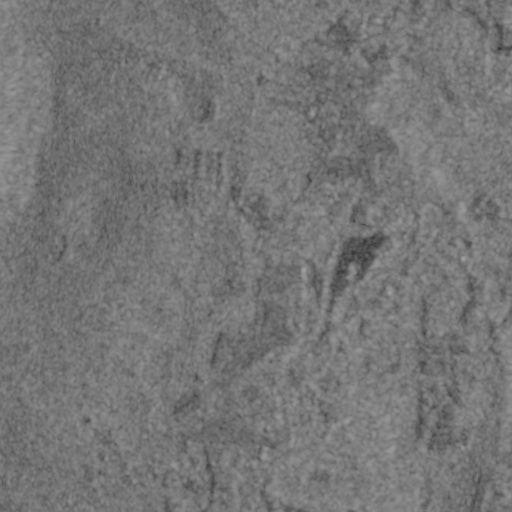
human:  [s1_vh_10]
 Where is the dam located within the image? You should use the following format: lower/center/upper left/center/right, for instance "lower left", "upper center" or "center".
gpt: The dam is located in the center right of the image.
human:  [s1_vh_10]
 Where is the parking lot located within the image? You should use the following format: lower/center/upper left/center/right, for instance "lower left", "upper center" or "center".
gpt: The parking lot is located in the center right of the image.
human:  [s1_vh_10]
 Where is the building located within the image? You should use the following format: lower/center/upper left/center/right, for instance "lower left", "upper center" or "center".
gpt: The building is located in the center right of the image.
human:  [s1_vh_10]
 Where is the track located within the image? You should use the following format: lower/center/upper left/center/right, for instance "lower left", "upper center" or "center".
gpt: There is no track in the image.

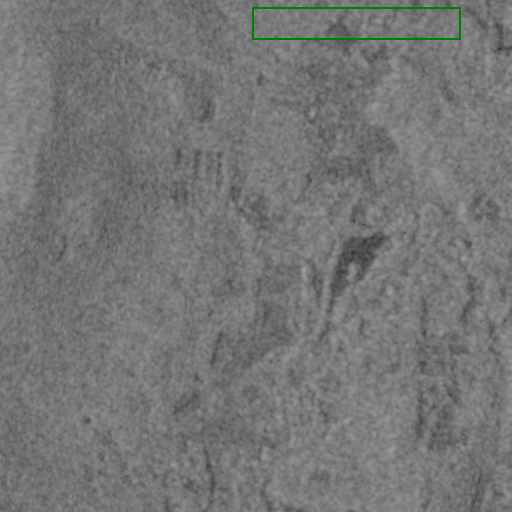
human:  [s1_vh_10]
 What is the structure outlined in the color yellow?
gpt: There is no yellow outline.
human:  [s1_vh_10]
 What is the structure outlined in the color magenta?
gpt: There is no structure outlined in magenta.